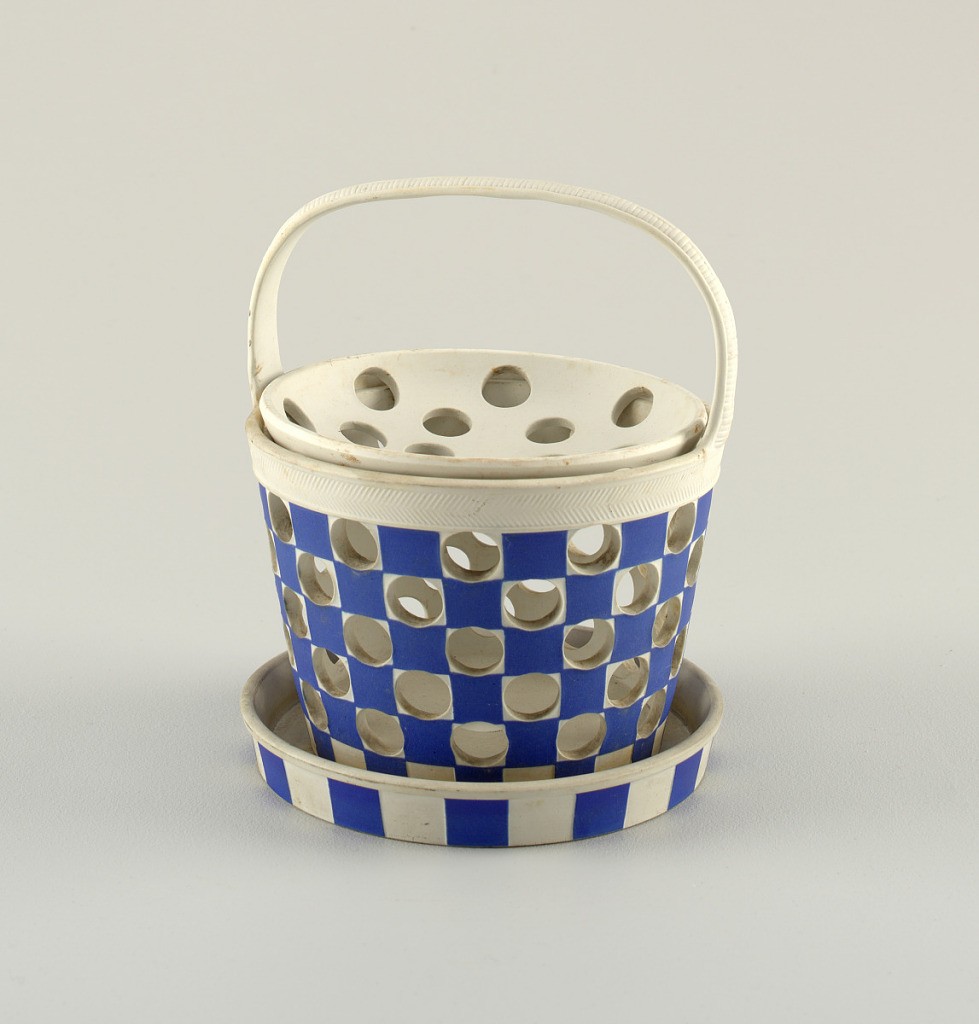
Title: Basket, lid and dish
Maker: Wedgwood, English, established 1759
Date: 19th century
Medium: Molded and glazed stoneware
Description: Small circular basket form with strap handle at top, circular lid, and circular dish beneath. Basket and dish with light blue and white checkerboard pattern, the white squares piereced with large circular holes; white lid pierced.